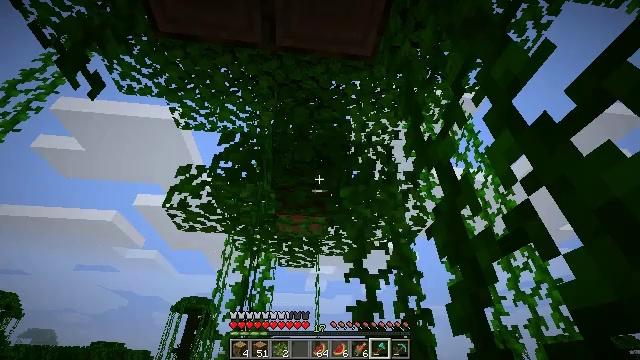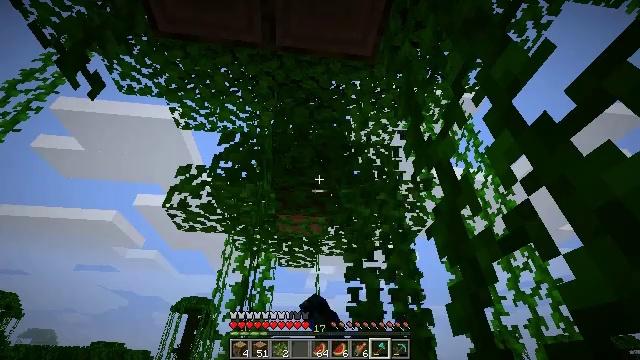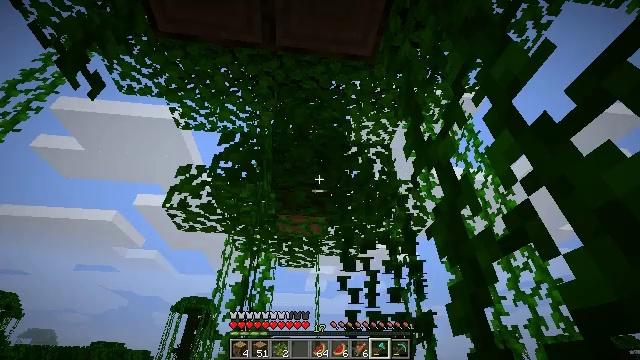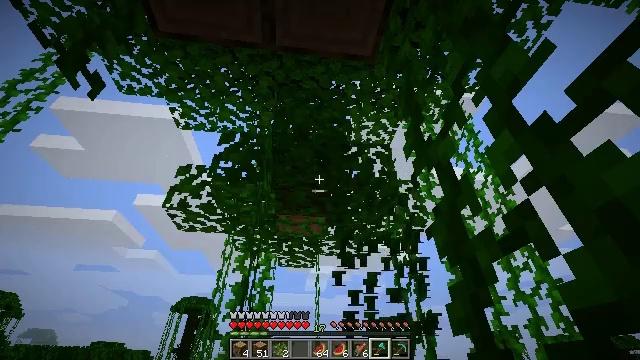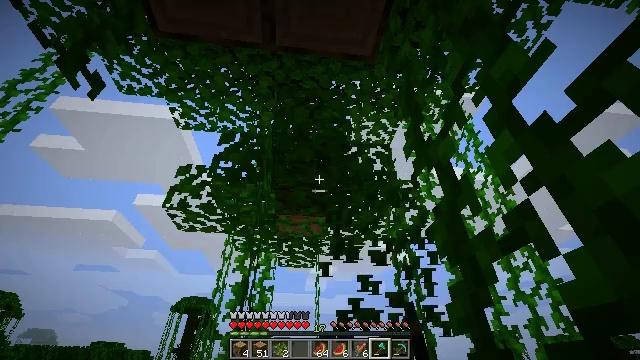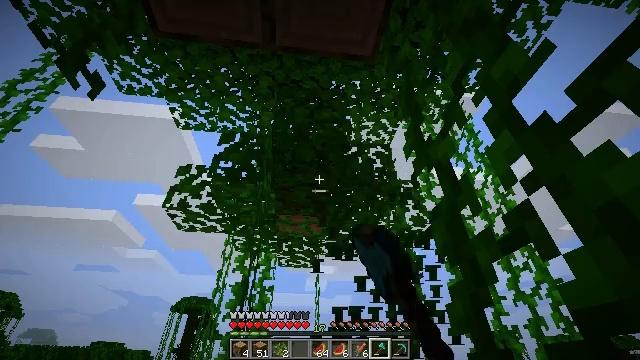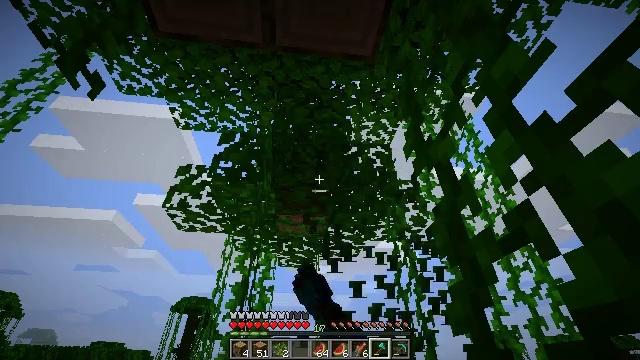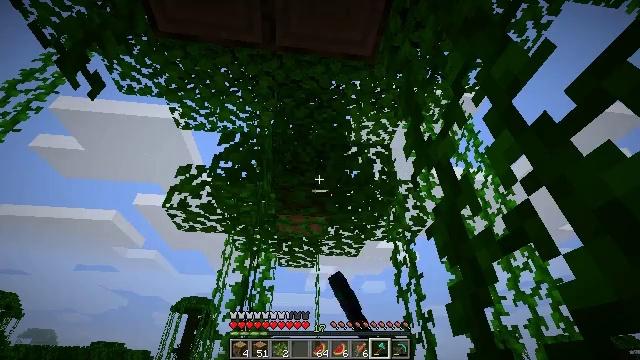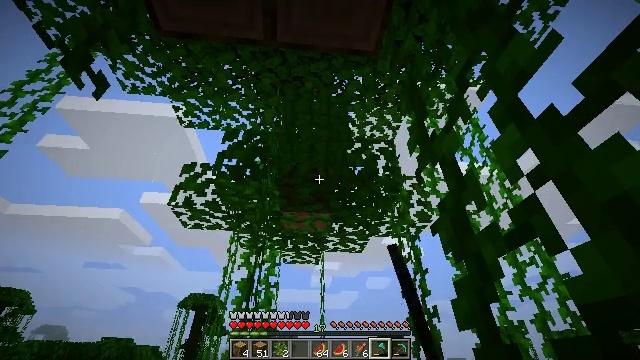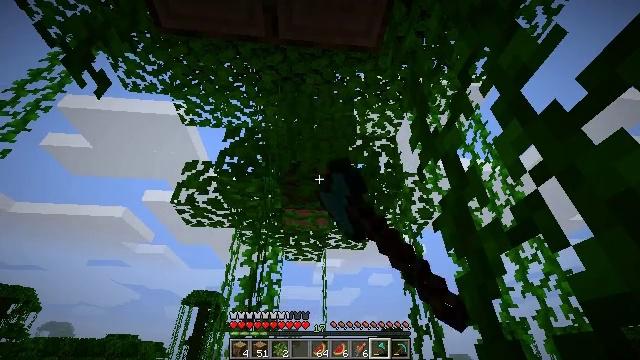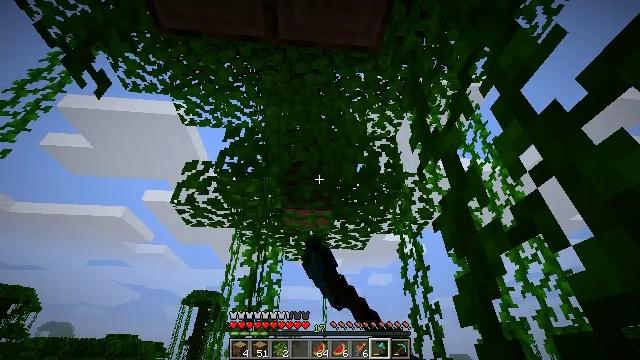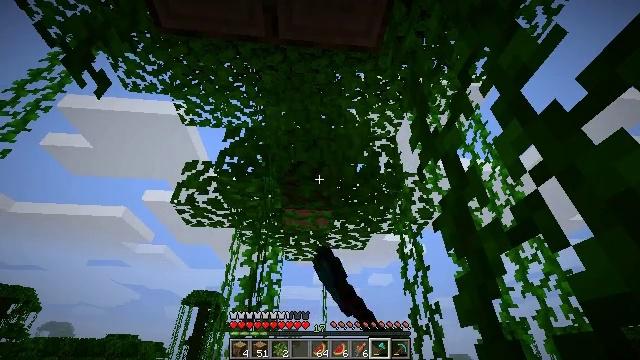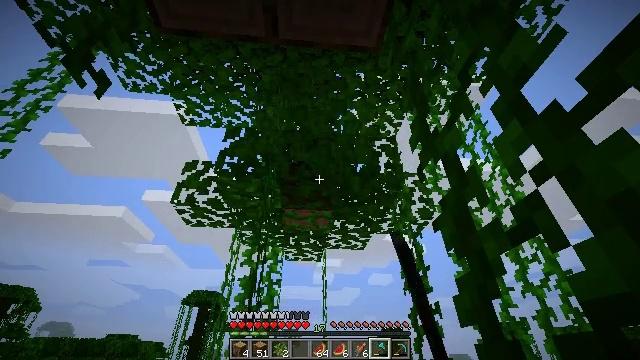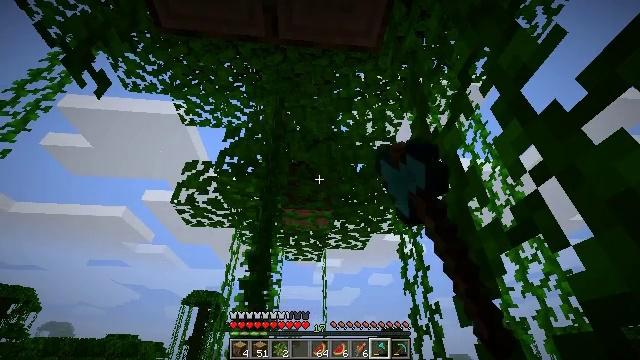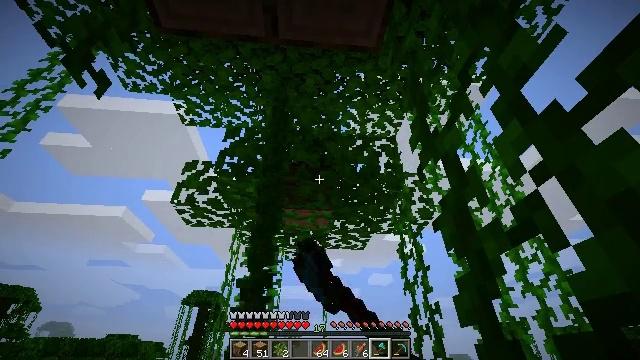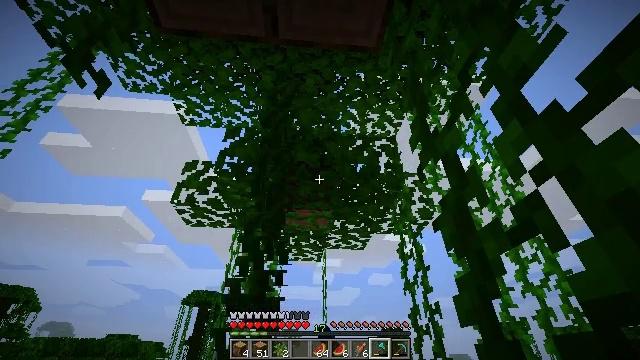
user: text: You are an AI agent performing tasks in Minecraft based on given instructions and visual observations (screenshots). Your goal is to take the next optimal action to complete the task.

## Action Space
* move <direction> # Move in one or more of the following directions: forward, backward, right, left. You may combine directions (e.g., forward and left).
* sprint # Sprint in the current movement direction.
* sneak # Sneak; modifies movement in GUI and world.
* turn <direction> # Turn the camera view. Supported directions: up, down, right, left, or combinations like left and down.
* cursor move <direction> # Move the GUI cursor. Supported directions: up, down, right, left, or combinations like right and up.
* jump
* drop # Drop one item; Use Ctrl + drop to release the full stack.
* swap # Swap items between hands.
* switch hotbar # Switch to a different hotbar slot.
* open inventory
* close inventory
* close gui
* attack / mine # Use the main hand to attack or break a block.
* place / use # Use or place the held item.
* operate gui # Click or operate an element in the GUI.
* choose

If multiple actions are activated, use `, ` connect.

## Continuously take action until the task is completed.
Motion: motion action
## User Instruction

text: Mine the jungle leaves to get saplings or sticks.
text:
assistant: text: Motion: attack / mine
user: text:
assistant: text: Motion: attack / mine
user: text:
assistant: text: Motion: attack / mine
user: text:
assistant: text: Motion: attack / mine
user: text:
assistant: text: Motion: attack / mine
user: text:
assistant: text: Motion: attack / mine
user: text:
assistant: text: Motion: attack / mine
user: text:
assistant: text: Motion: turn left, attack / mine
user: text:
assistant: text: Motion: attack / mine
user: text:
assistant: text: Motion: attack / mine
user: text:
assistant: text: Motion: attack / mine
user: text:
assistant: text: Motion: attack / mine
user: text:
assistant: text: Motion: attack / mine
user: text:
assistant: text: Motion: attack / mine
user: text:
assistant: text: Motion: attack / mine
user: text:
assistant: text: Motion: attack / mine
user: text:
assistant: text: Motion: attack / mine
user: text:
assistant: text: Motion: attack / mine
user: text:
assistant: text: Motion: attack / mine
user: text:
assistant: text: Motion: attack / mine
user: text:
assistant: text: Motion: attack / mine
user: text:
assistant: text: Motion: attack / mine
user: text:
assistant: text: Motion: attack / mine
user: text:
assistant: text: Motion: attack / mine
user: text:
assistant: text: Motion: attack / mine